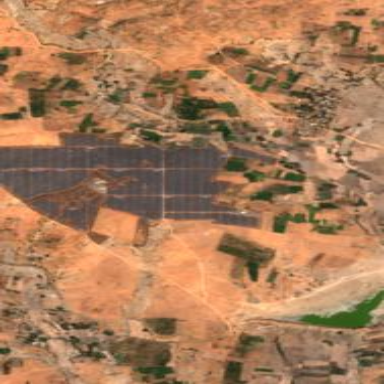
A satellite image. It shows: Wall surrounding solar power plant with photovoltaic panels generating electricity.